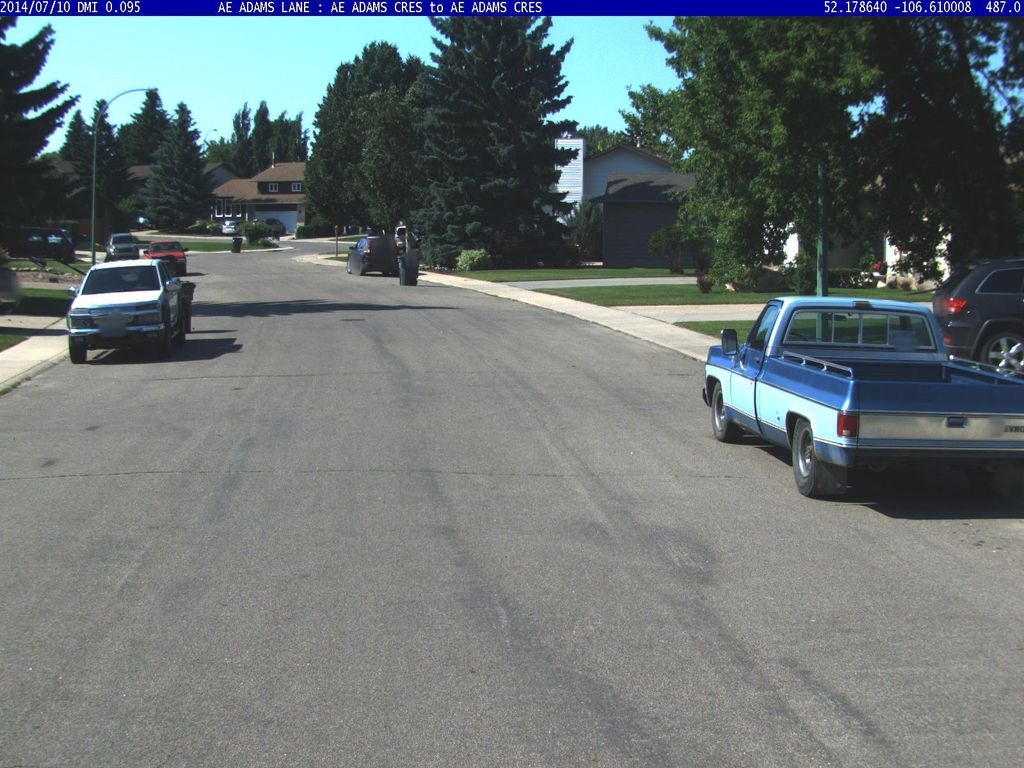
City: saskatoon